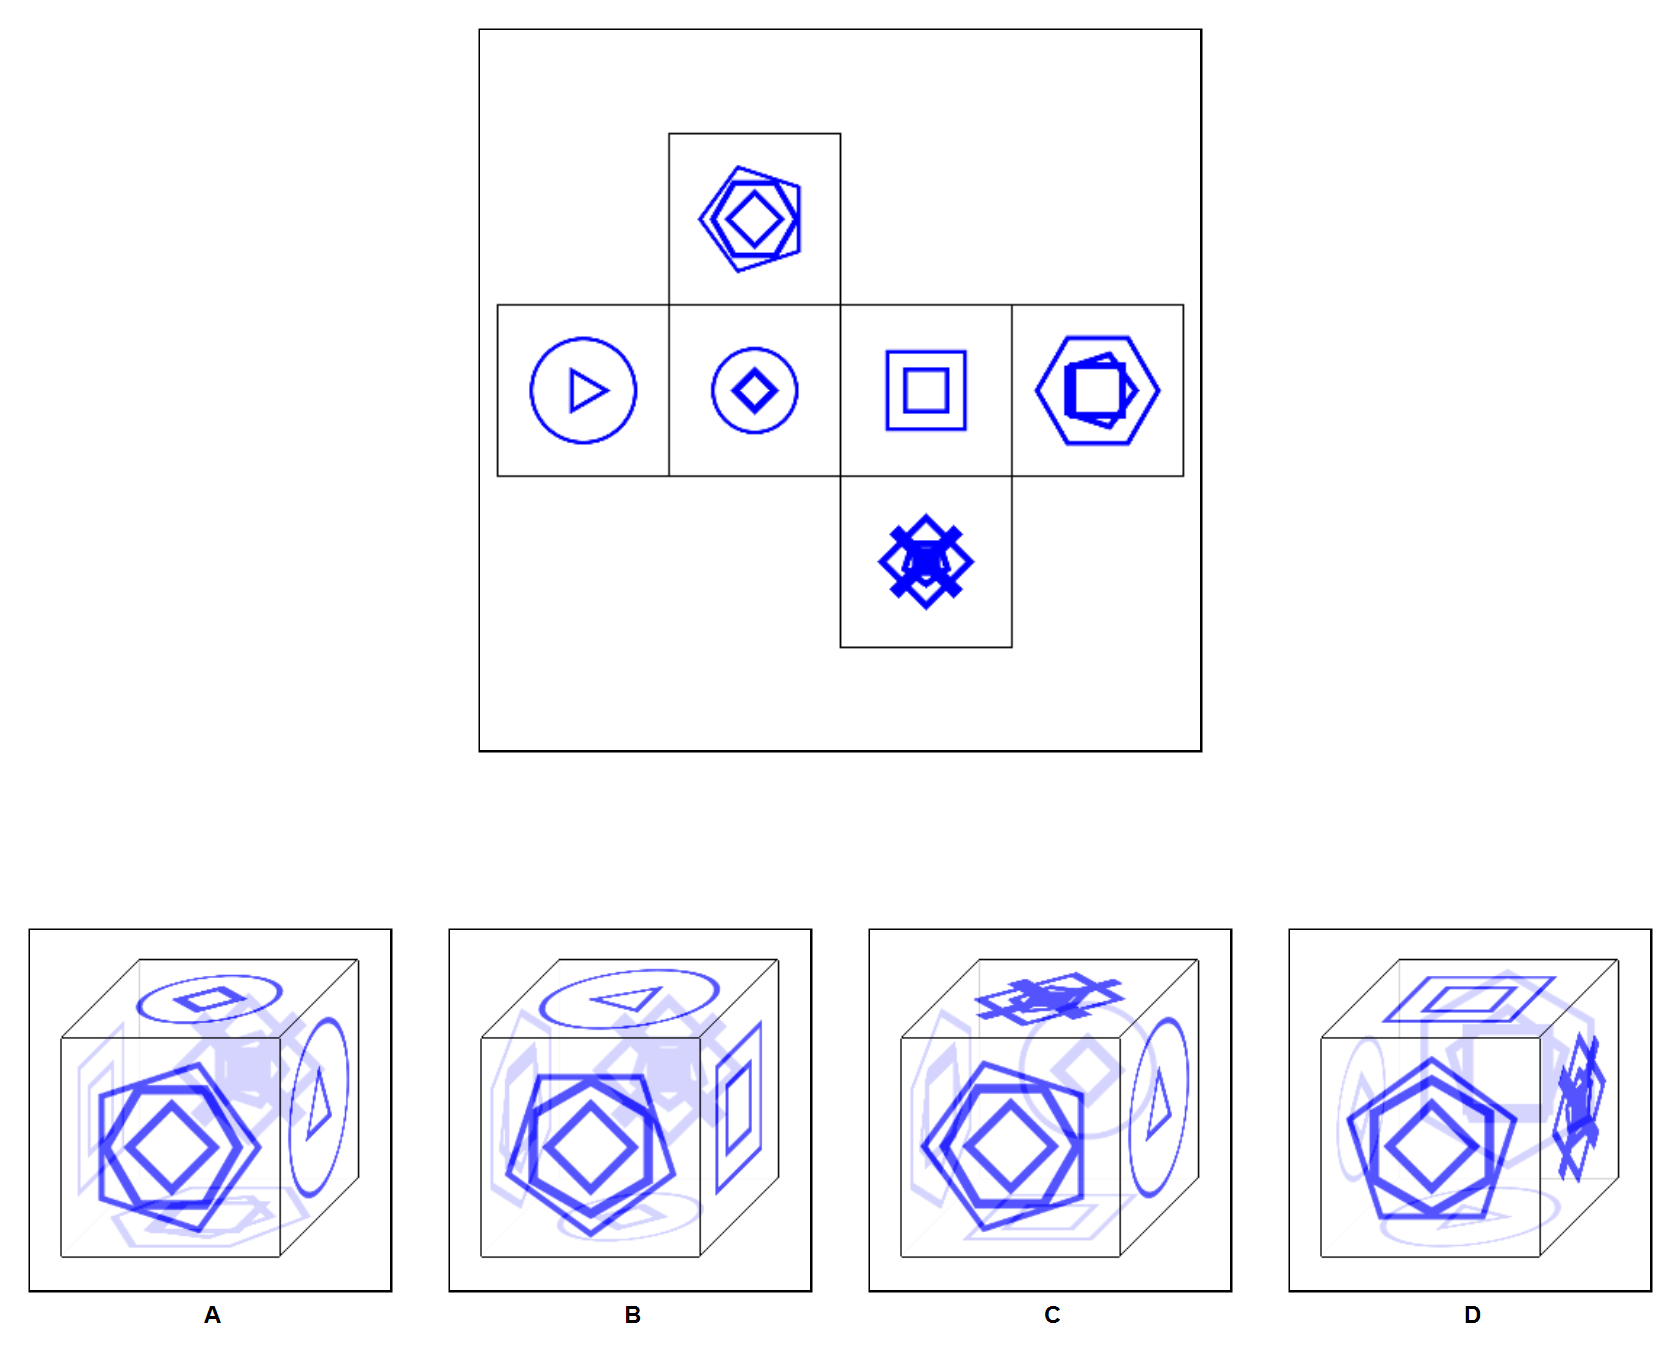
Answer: A